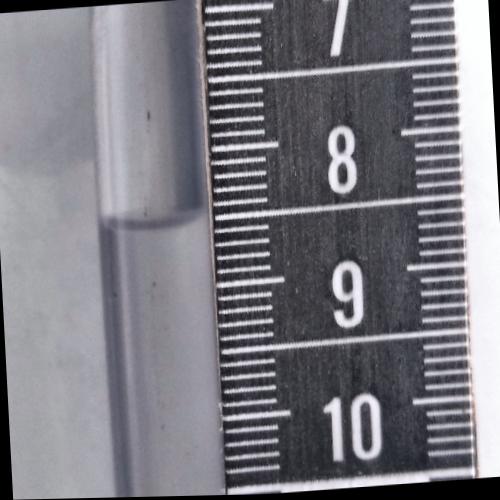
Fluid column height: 8.5 cm